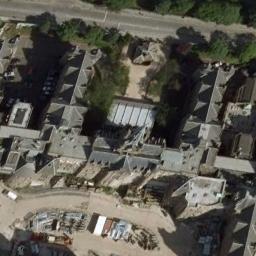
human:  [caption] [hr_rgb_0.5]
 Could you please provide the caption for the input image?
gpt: There is a church surrounded by some buildings and trees with a road passed by .

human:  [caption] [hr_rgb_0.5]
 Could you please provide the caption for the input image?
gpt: A church with a black diamond-shaped roof, Surrounded by trees and buildings .

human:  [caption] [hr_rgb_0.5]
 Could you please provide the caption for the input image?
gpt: This is a church, Made up of many small houses .

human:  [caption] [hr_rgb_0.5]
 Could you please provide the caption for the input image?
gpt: The church with a tower and the rest of the church has some gray roofs .

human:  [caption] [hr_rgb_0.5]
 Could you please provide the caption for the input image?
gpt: There are many buildings near the church .